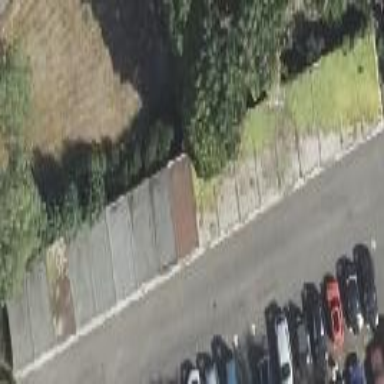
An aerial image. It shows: Group of garages.